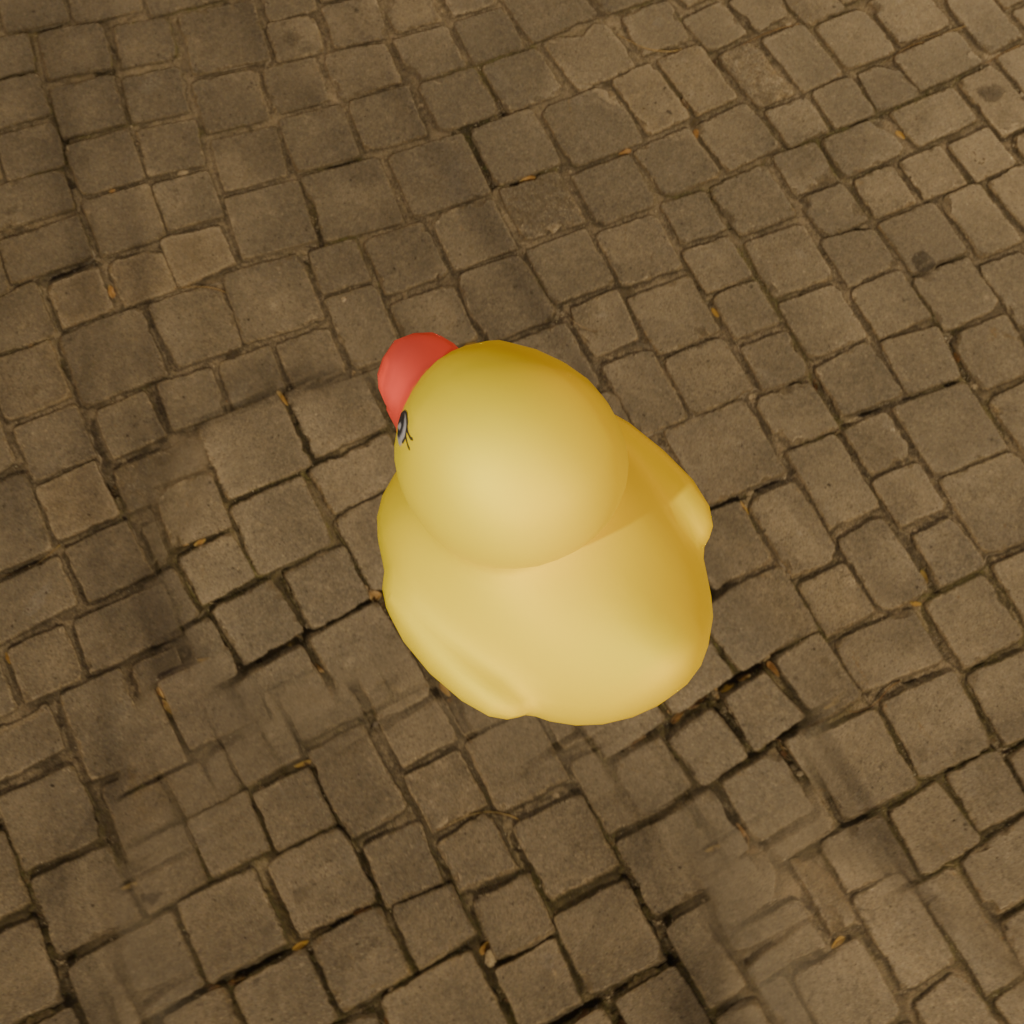
an image of a yellow rubber duck seen from <back_left_top> in a city square with illuminated trees at night.